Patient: sex F, age 58
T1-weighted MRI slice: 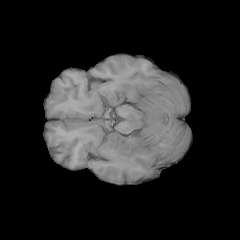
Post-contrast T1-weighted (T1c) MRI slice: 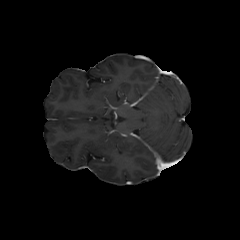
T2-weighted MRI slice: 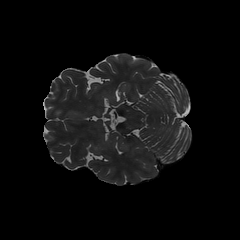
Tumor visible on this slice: no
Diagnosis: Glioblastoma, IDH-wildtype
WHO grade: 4